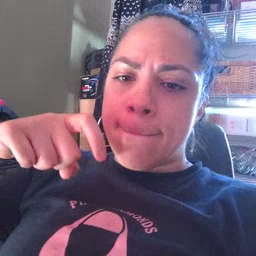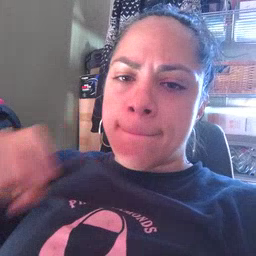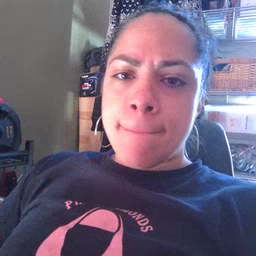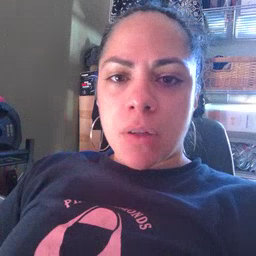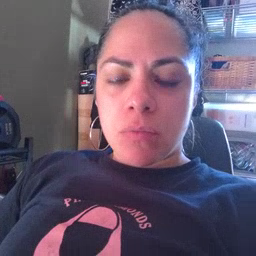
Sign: time